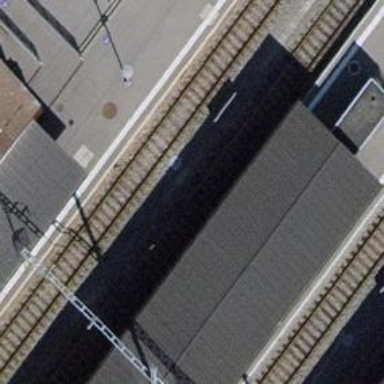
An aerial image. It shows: Public transport stop position along the railway.